Question: I want to write a program to display birth date using strings. Please check the code:
'''
dob = int(input("enter your birth day"))
if dob > 31 or dob < 1:
print("invalid")
mob = int(input("enter your birth month"))
if mob > 12 or mob < 1:
print("invalid")
yob = int(input("enter your birth year"))
date = [dob, mob, yob]
bday = "Your birthday is on: {0}/{1}/{2}".format(date[0], date[1], date[2])
print(bday)
'''
Output:

I want to make this program in a way that a valid date can be printed eg:
32/23/2020 is invalid and therefore must not be printed.
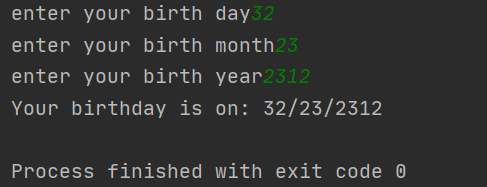
Answer: You can do
'''
while True:
dob = int(input("enter your birth day"))
if not 1 <= dob <= 31:
print("invalid")
continue
break
while True:
mob = int(input("enter your birth month"))
if not 1 <= mob <= 12:
print("invalid")
continue
break
yob = int(input("enter your birth year"))
date = [dob, mob, yob]
bday = "Your birthday is on: {0}/{1}/{2}".format(date[0], date[1], date[2])
print(bday)
'''
This code will ask for day and month until they will be valid and then insert the year and you will get the print statement to print validate date.